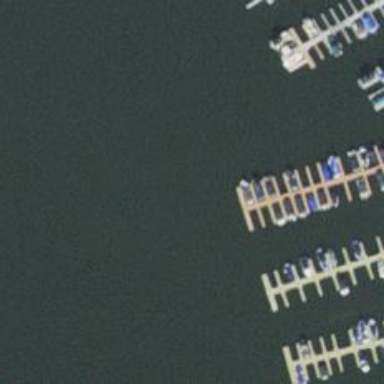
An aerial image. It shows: Man-made pier.